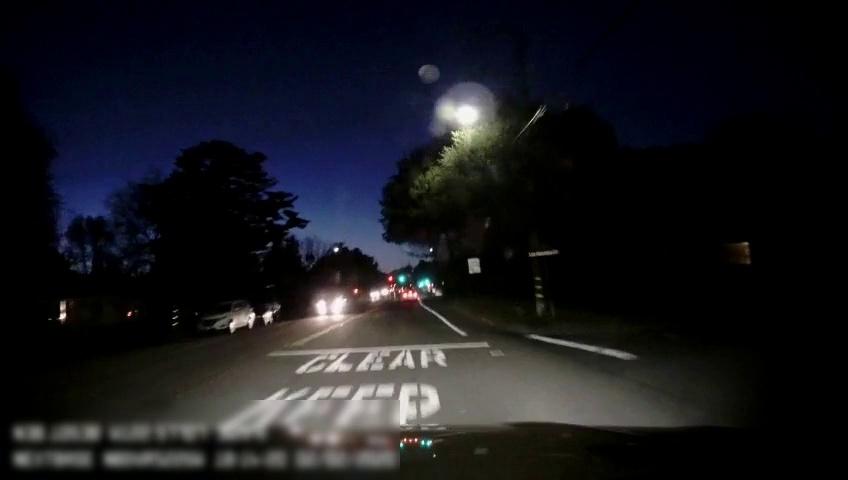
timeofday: Night
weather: Other
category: Drivable Space
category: Vehicles | Car
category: Vehicles | SUV
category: Vehicles | SUV
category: Vehicles | SUV
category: Vehicles | Other LV
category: Vehicles | SUV
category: Vehicles | SUV
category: Lanes | Current Lane
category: Lanes | Opposite Lane
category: Lanes | Current Lane
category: Traffic | Signs
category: Traffic | Signs